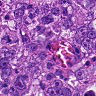
Metastatic tissue present: yes